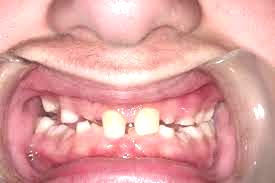
Condition: hypodontia